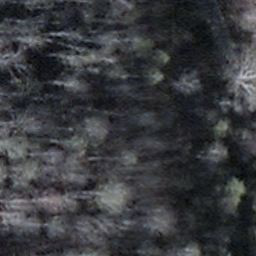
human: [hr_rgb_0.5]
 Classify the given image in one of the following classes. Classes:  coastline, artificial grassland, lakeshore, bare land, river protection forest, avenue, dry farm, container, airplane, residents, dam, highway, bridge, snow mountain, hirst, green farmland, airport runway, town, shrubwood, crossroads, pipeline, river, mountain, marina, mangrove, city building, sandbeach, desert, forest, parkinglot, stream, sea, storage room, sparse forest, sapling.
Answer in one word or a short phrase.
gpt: shrubwood